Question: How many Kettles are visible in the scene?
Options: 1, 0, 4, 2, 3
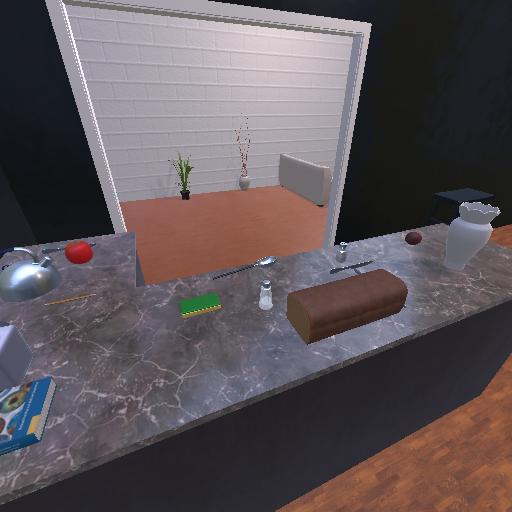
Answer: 1